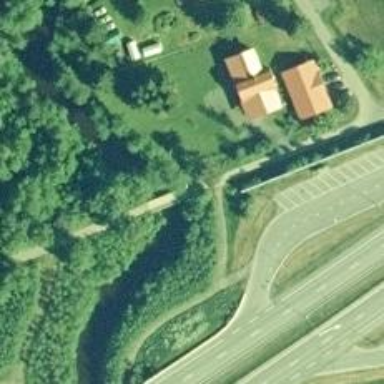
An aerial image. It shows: Cycleway.